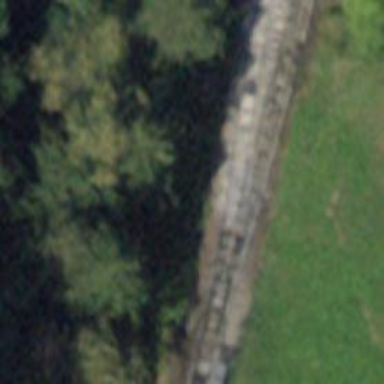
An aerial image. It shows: Single-track railway for funicular.